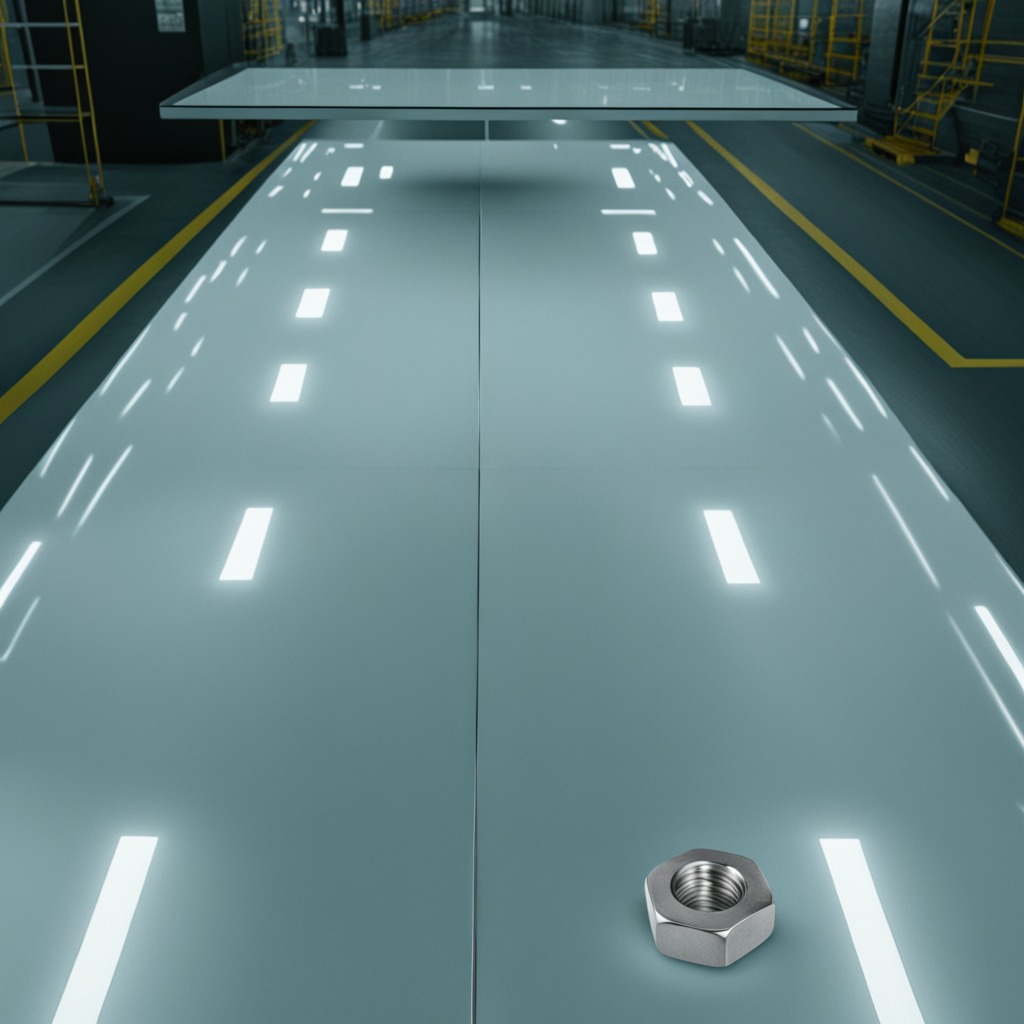
A metal nut is lying on the table.